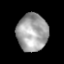
Tissue: lung
Cell type: Epithelial cells
Senescence score: 0.2239
Nuclear area (px): 1131
Mean DAPI intensity: 162.766